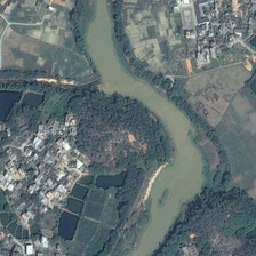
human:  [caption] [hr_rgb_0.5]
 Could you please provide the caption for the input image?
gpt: a river though the plants and field while some residential on either hand .

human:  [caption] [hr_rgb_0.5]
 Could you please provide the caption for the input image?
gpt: A river with mossy green water surrounded by many plants and houses.

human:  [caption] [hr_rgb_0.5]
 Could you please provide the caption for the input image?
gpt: A river with moss green water while many plants and houses are surrounded.

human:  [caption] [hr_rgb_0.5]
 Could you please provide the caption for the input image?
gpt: a river with dark water through the residential area in it .

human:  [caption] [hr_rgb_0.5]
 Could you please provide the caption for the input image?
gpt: is a river moss green water through the plants in it .